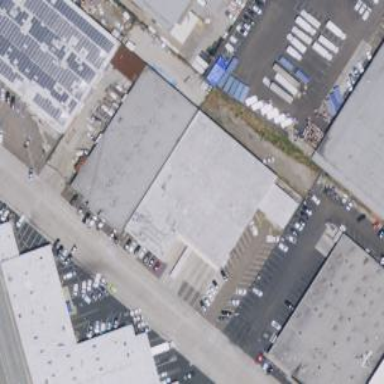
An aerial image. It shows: Industrial building.